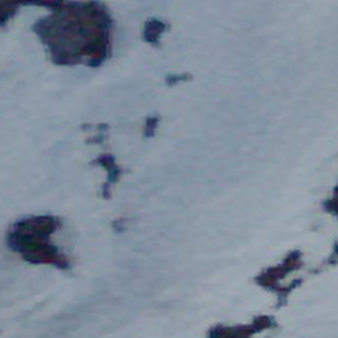
Label: other